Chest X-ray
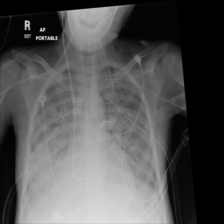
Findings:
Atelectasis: negative
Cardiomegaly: negative
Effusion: negative
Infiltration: positive
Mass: negative
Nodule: negative
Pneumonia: negative
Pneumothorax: negative
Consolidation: negative
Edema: negative
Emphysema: negative
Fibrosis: negative
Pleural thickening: negative
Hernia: negative